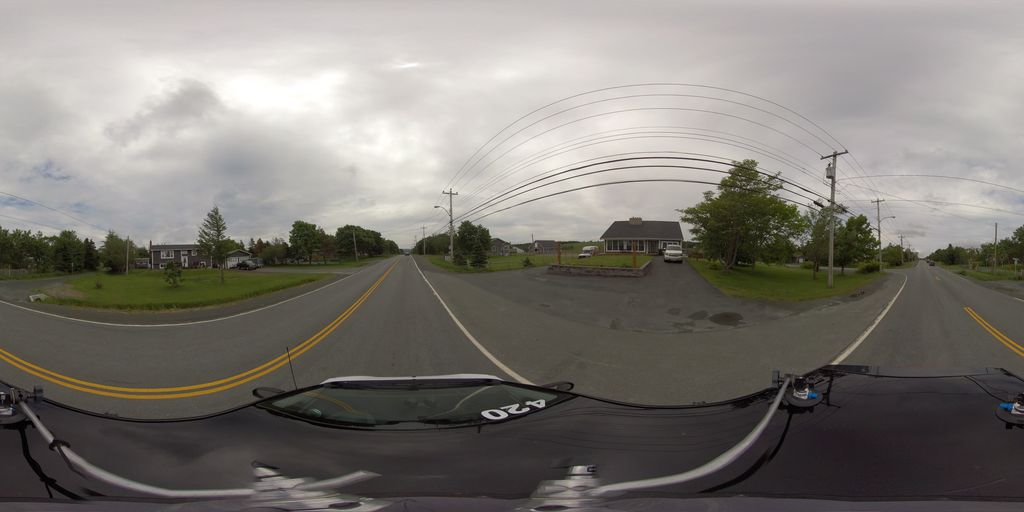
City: st_johns